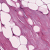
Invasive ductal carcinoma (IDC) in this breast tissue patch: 0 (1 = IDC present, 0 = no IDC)